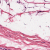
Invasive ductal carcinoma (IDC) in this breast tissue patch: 0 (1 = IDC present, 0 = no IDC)